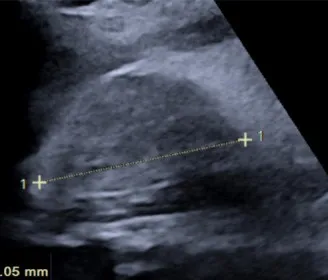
(a) US one year later revealing an utterly atrophic left kidney.
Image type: radiology (ultrasound)